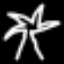
Label: palm tree